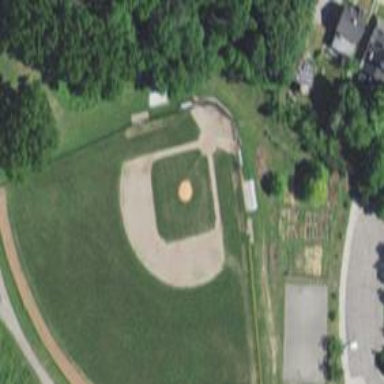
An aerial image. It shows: Grass pitch designated for baseball.